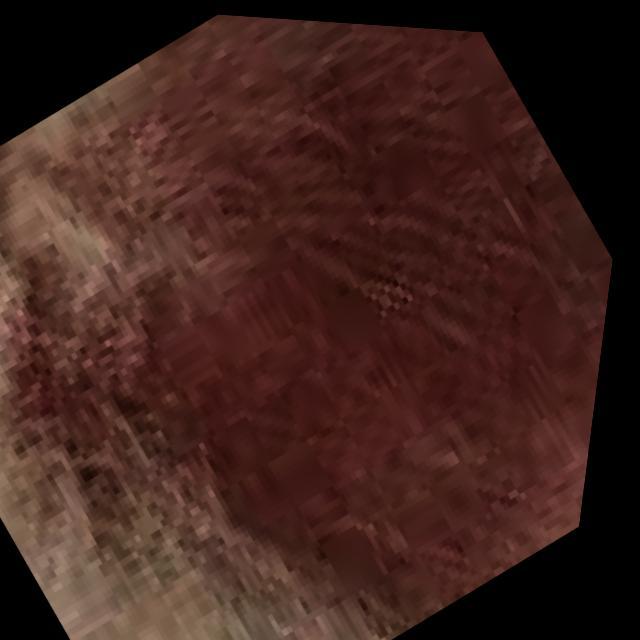
Canine fungal skin infection — characterized by alopecia, scaling, crusting, and circular lesions. Common agents include Malassezia and Candida species.